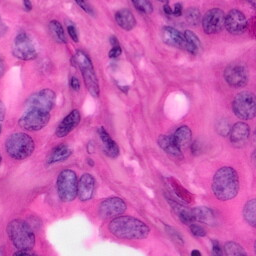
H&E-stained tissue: Pancreatic